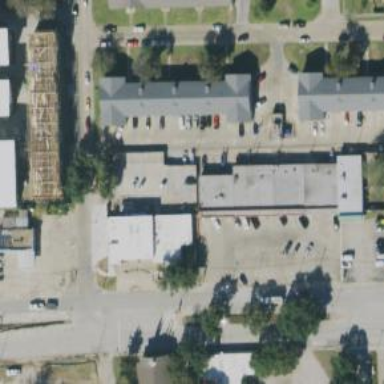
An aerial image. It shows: Convenience shop.